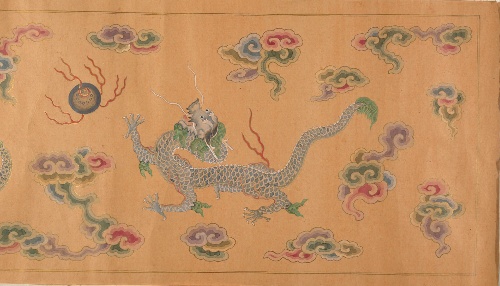
Artist: Unidentified artist|Emperor Gaozong
Artist bio: |Chinese, 1107–1187, r. 1127–1162
Object type: Handscroll
Classification: Paintings
Medium: Handscroll; ink and color on silk
Culture: China
Period: Song dynasty (?) (960–1279)
Dimensions: 10 7/8 x 83 1/8 in. (27.6 x 211.1 cm)
Department: Asian Art
Credit line: From the Collection of A. W. Bahr, Purchase, Fletcher Fund, 1947
Accession year: 1947
Repository: Metropolitan Museum of Art, New York, NY
Tags: Dragons